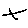
Label: line